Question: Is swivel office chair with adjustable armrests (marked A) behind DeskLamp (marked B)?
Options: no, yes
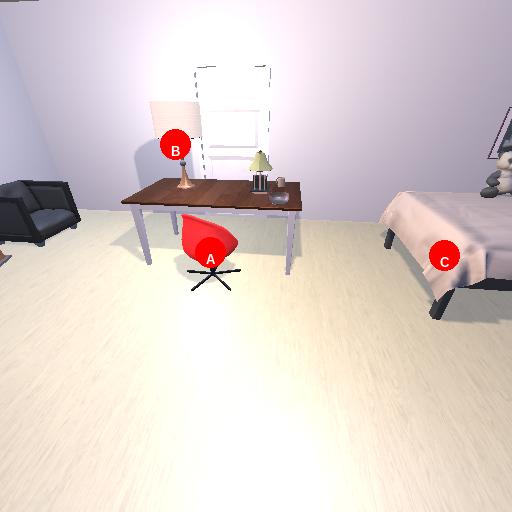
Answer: no